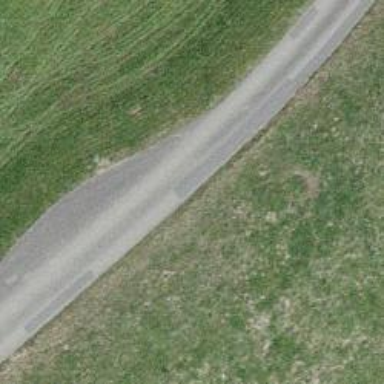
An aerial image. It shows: Passing place on the road.